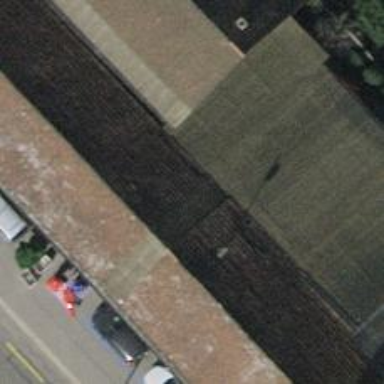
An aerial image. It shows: Restaurant with brewery on the premises.